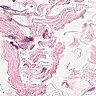
Metastatic tissue present: no